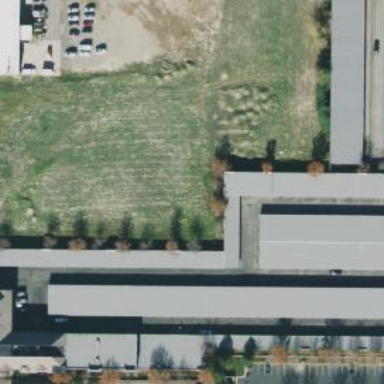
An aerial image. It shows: Storage rental shop.